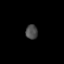
Tissue: lung
Cell type: Endothelial cells
Senescence score: 0.1928
Nuclear area (px): 170
Mean DAPI intensity: 74.576